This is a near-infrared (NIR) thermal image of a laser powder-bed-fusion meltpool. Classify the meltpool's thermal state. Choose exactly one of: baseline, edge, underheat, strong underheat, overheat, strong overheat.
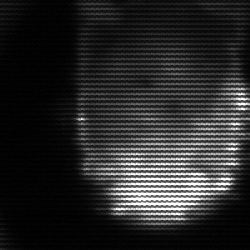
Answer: baseline